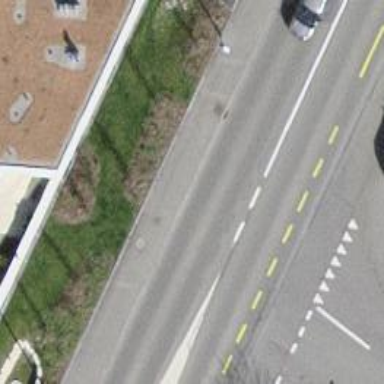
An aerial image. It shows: Secondary road with asphalt surface and designated cycle lane.